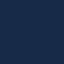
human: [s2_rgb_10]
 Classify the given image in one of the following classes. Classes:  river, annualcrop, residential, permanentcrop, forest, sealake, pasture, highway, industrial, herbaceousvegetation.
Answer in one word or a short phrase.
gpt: SeaLake